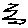
Label: zigzag